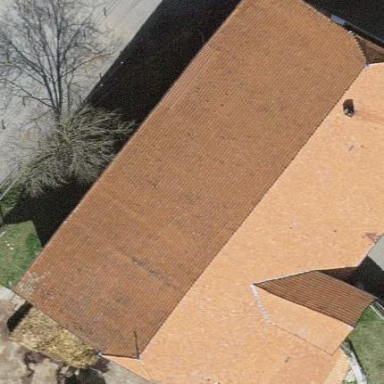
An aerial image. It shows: Building with half-hipped red roof and brown walls.